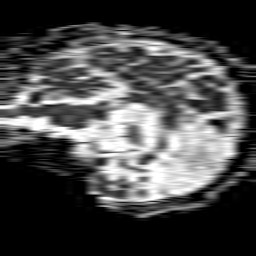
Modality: ADC
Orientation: sagittal
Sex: male
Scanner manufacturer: philips
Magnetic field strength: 1.5 T
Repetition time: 4.6 s
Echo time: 0.09059 s